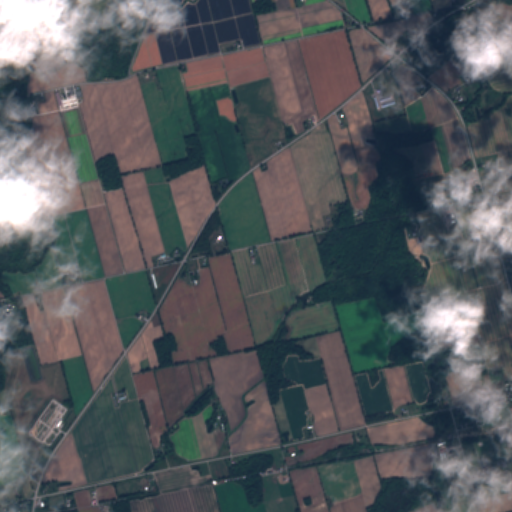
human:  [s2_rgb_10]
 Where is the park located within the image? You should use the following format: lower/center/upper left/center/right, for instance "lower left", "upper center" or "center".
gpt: The park is located in the lower right of the image.
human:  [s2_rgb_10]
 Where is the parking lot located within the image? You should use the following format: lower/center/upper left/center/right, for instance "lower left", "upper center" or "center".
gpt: The parking lot is located in the lower right of the image.
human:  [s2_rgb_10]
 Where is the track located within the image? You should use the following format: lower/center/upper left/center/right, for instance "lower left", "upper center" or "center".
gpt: The track is located in the lower right of the image.
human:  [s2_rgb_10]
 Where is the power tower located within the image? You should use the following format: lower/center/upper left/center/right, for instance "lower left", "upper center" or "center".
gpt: There is no power tower in the image.